Fundus camera: zeiss
Shooting center: fovea
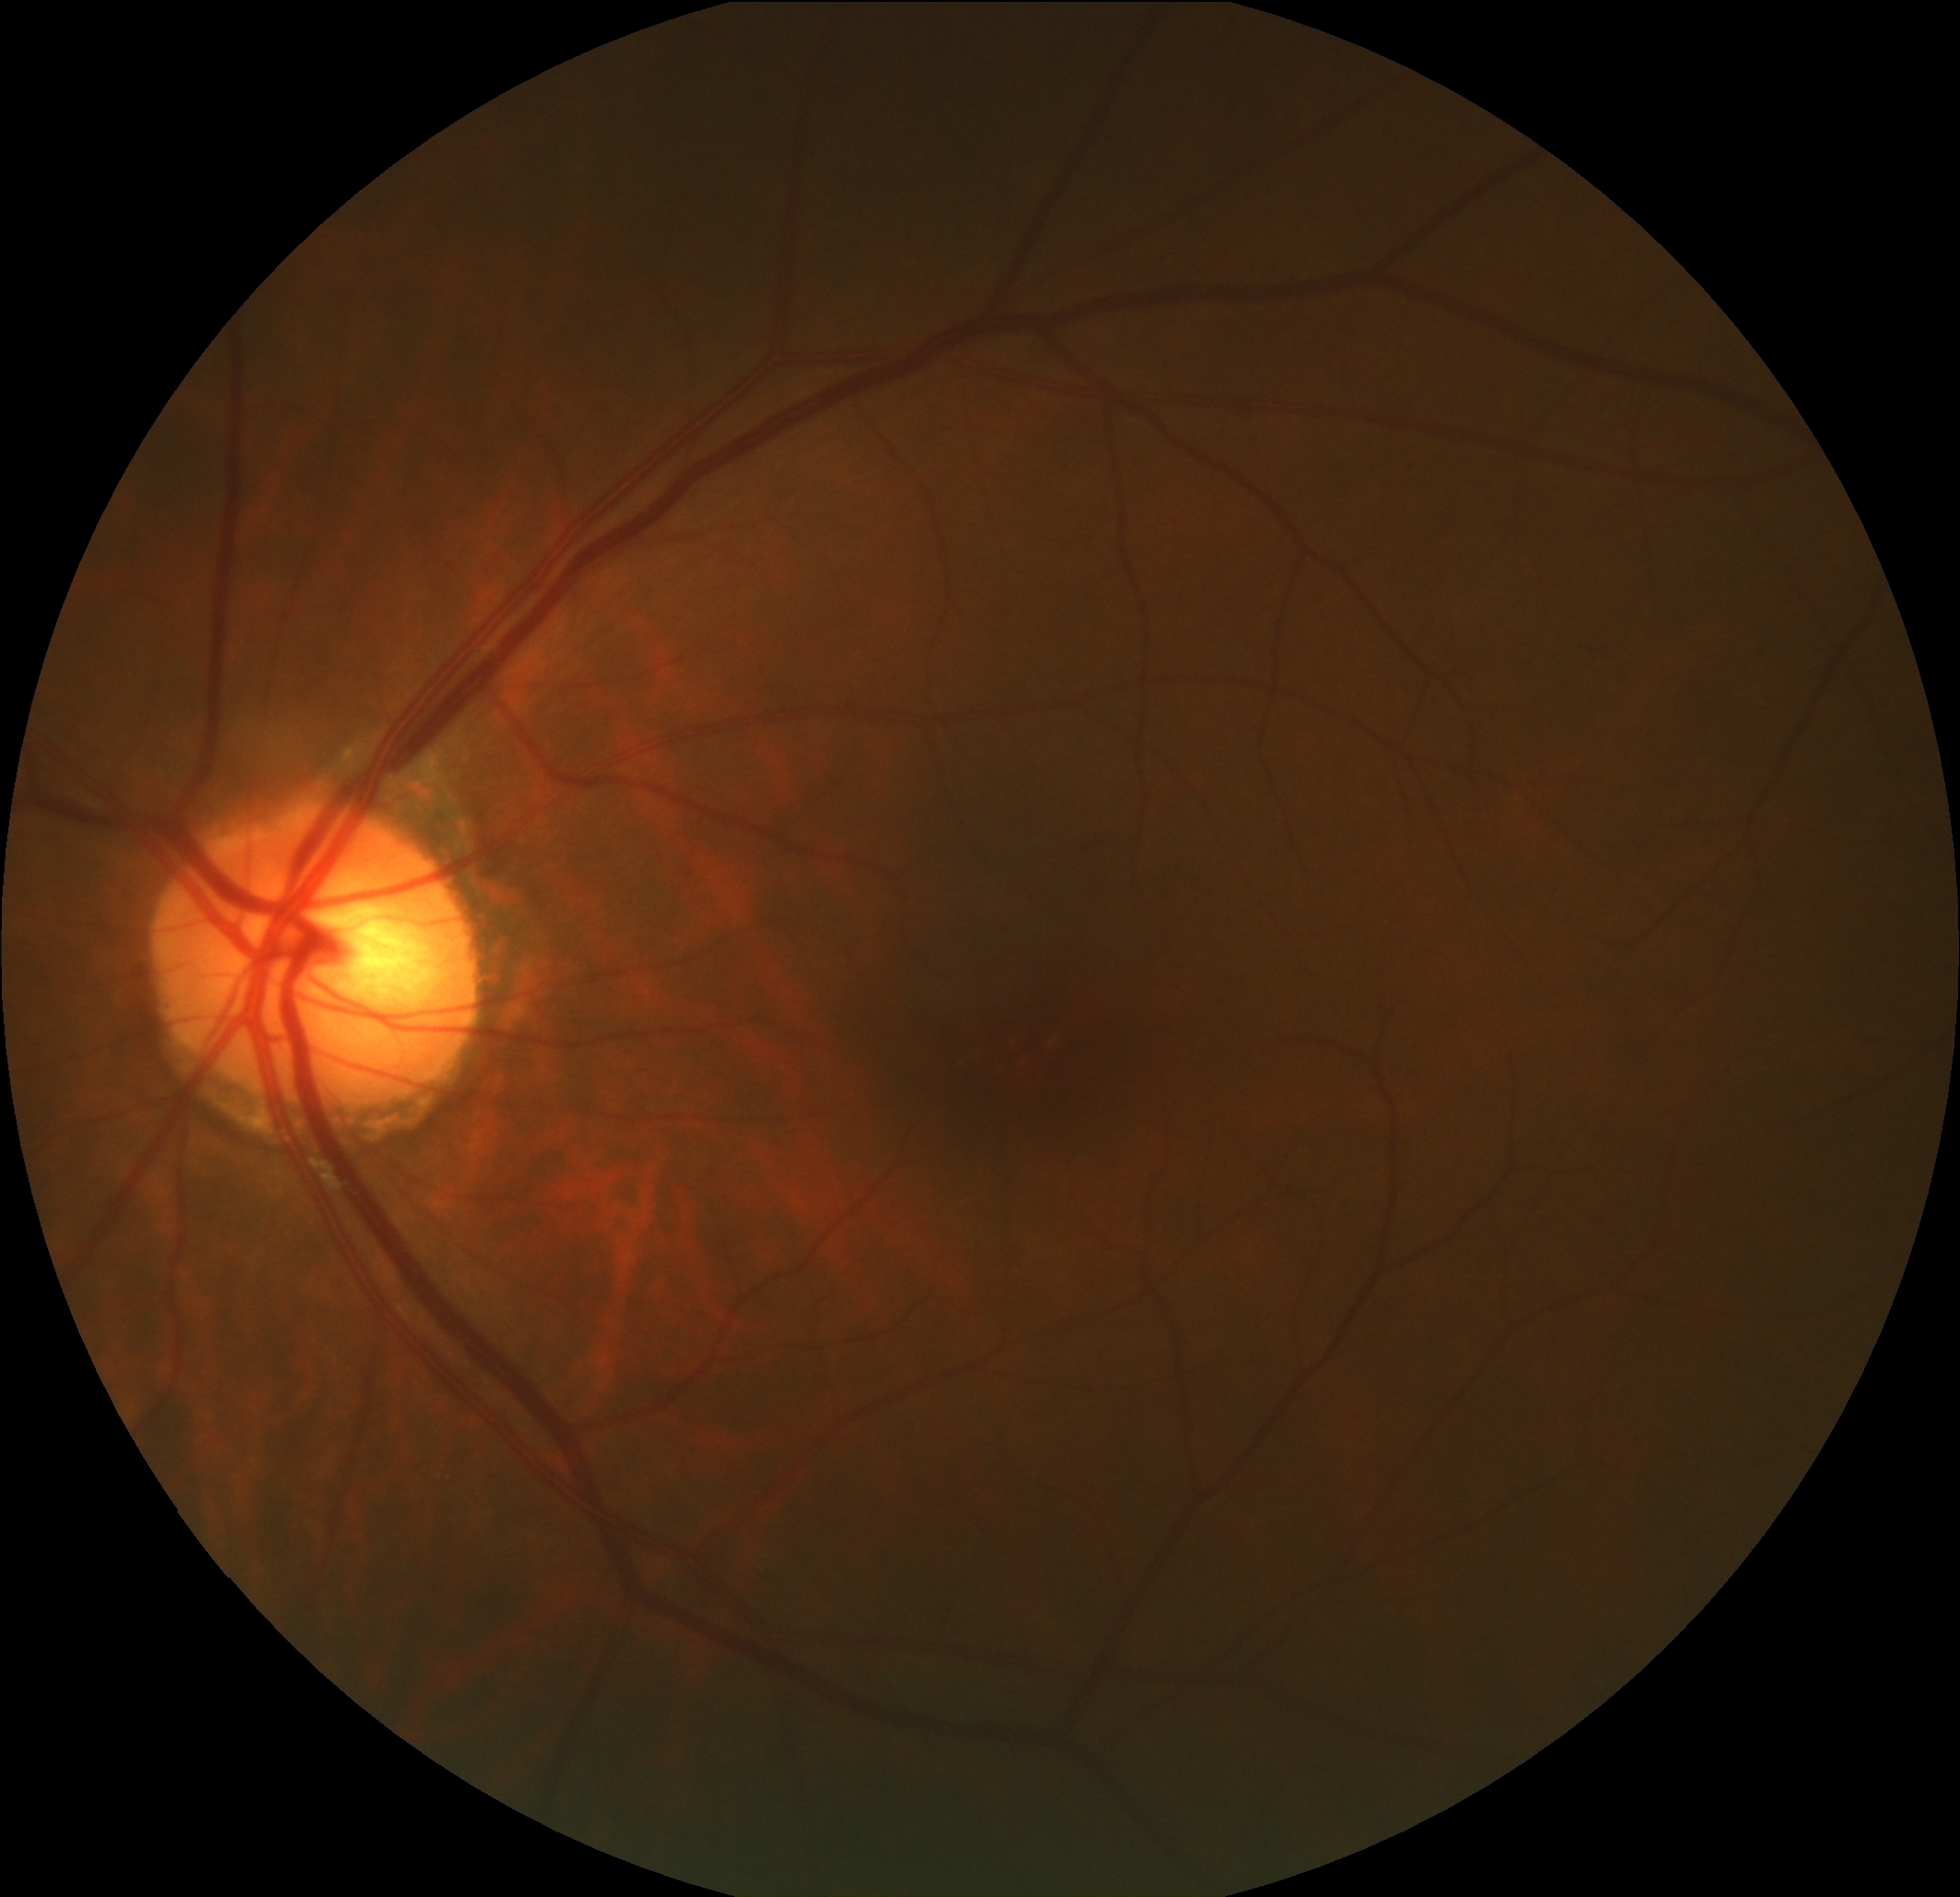
Pathologic myopia: no
Patchy retinal atrophy: present
Retinal detachment: absent